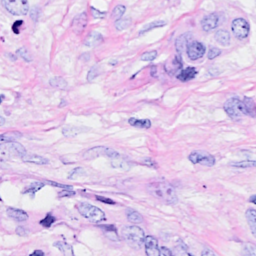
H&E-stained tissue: Breast